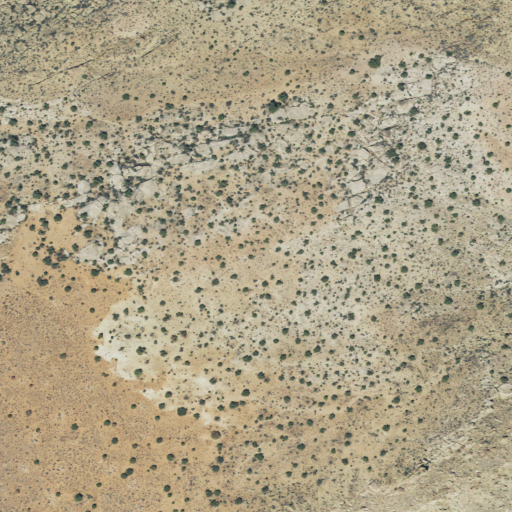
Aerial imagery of cape in Utah named Needle Eye Point containing only shrub